Question: Count the number of objects in the diagram.
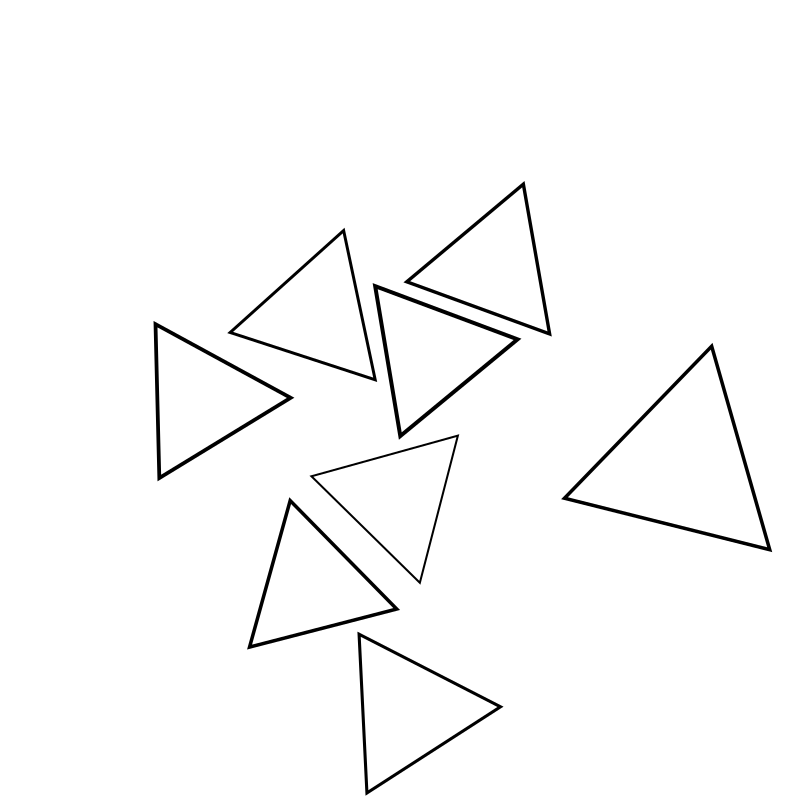
Answer: 8